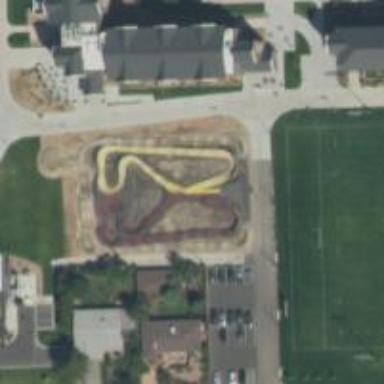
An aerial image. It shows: Cycling track within leisure land area.